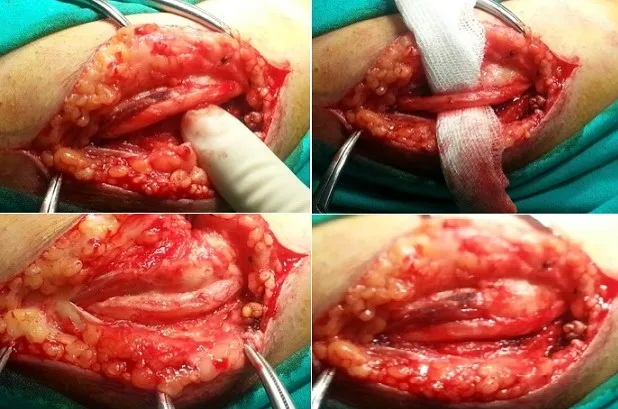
At operation, the right ulnar nerve was compressed by the adhessive bant and muscle.
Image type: medical_photograph (other_medical_photograph)